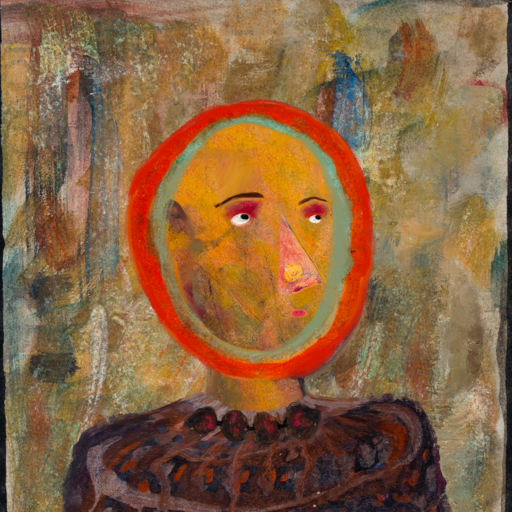
Background: Pipe, Head And Neck Side: Gypsy_Mother, Face Side: Irani, Bust: Hypocrite, Hair Side: Sisters, Head Accessory: Blank, Second Necklace: Blank, Necklace: Mosgoul, Baby: Blank